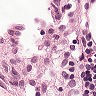
Metastatic tissue present: no